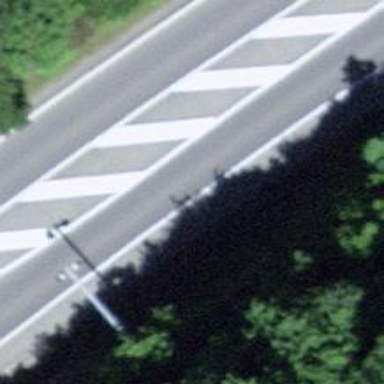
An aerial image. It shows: Trunk highway.